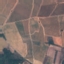
Land use / land cover: PermanentCrop